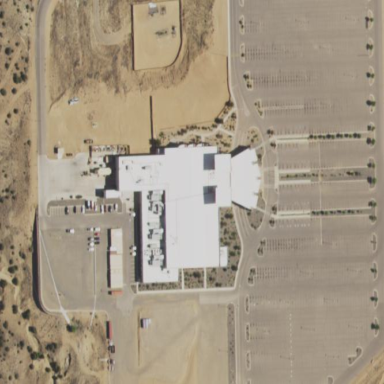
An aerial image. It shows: Building that serves as casino.